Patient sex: F
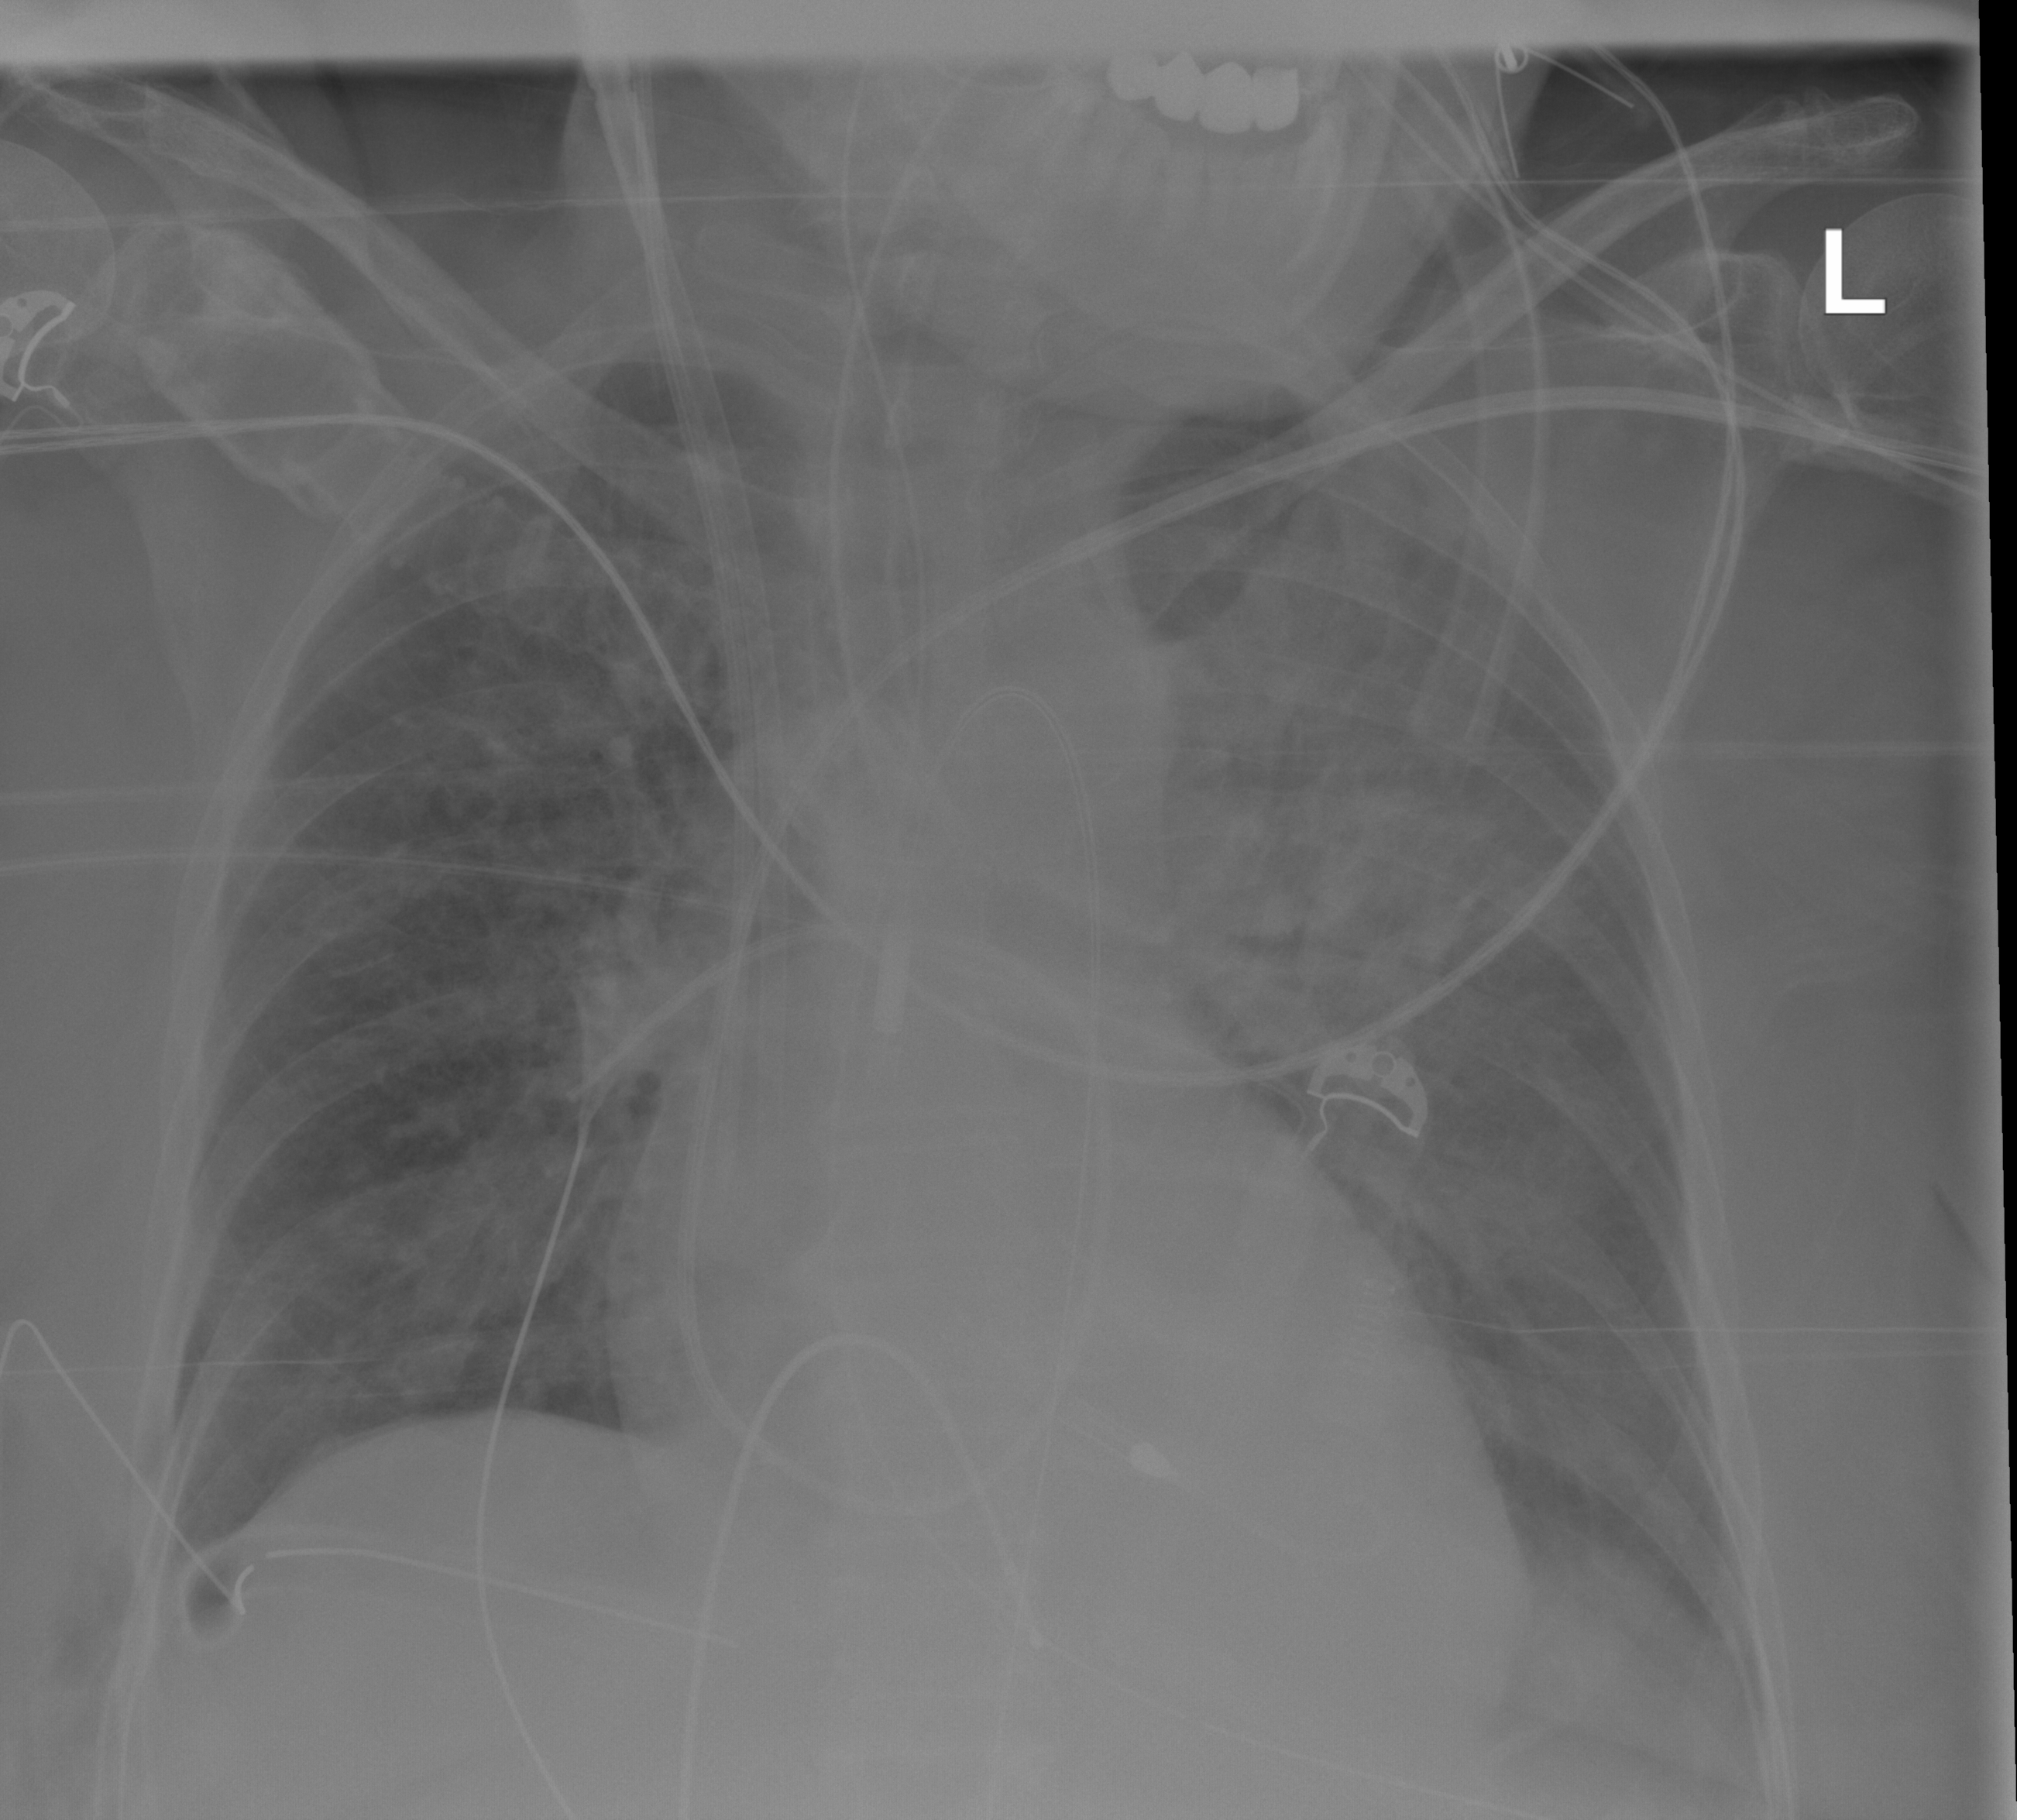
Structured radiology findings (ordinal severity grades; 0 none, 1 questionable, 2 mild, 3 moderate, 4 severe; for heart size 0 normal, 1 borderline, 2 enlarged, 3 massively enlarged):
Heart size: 1
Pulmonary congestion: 2
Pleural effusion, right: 0
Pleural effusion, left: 1
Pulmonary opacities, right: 2
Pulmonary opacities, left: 2
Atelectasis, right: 2
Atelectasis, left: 2